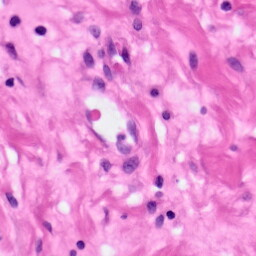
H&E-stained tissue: Pancreatic